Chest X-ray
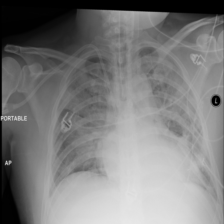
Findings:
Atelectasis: negative
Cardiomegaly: negative
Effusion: negative
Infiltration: negative
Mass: negative
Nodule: negative
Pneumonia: negative
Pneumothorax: negative
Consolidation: negative
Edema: positive
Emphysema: negative
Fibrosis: negative
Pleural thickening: negative
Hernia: negative